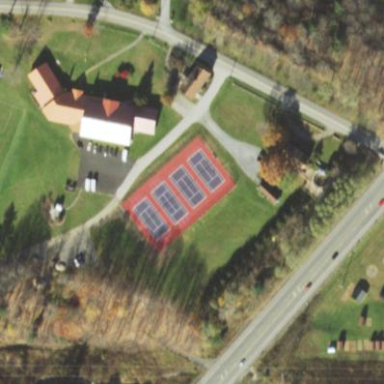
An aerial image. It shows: Tennis court on pitch.